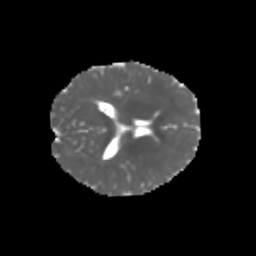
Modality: MD
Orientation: axial
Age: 8
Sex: male
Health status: healthy